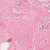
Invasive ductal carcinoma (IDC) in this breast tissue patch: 0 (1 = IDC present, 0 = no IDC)